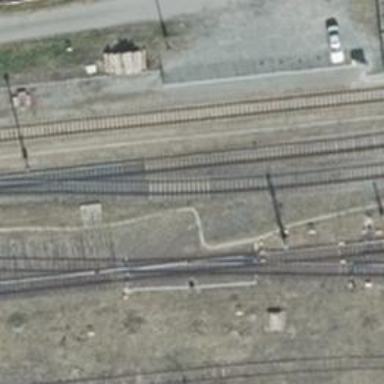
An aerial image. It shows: Abandoned railway yard is depicted.